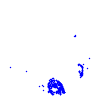
Particle: electron